Question: I know this type of question has already been asked, but I can't seem to find an answer that satisfy me need.

As you can see from the image, I have 2 issues:
1. "Italy" is not aligned with "Germany"
2. The countries are listed in 2 columns, although there is room for the last two check boxes below. I want them to be in 2 columns if and only if there's an overflow.
This is my code:
'''
<div style="width: 94.1%; height: 120px; overflow-y: scroll;background-
color:#928571;border:groove;">
<asp:CheckBoxList ID="CBListLang" runat="server"
RepeatDirection="Vertical" RepeatColumns="2" RepeatLayout="Flow"
OnSelectedIndexChanged="CBListLang_SelectedIndexChanged" AutoPostBack="true">
</asp:CheckBoxList>
</div>
'''
Thank you
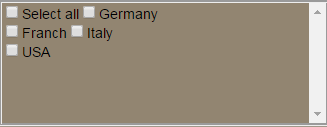
Answer: Change RepeatLayout to "Table"